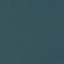
Land use / land cover: SeaLake